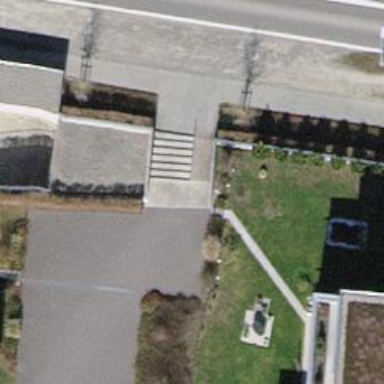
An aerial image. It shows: Set of steps on the road.